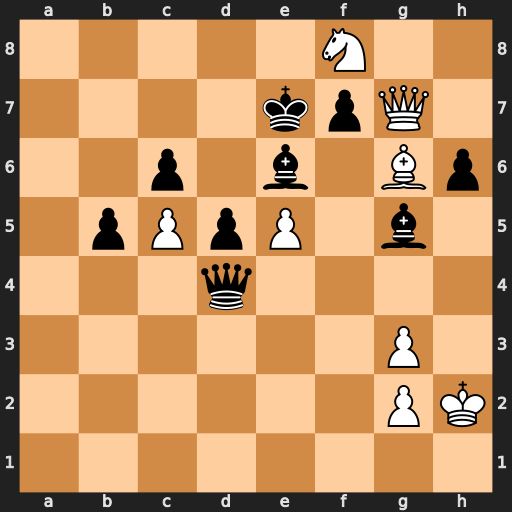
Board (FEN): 5N2/4kpQ1/2p1b1Bp/1pPpP1b1/3q4/6P1/6PK/8
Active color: w
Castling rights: -
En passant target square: -
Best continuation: Nxe6 Qg1+ Kxg1